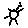
Label: sun